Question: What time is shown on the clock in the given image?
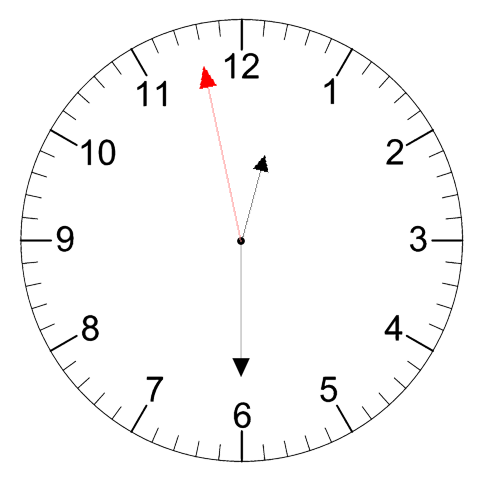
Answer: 12:29:58